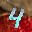
Label: 4